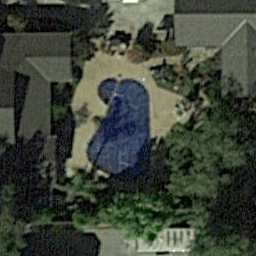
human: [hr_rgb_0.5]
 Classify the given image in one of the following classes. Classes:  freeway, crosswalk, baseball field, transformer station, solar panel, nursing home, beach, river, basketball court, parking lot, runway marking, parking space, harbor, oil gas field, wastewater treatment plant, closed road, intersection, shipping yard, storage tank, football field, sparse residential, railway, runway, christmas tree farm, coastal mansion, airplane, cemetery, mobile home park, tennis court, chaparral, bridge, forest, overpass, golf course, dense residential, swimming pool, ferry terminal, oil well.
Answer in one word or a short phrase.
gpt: swimming pool